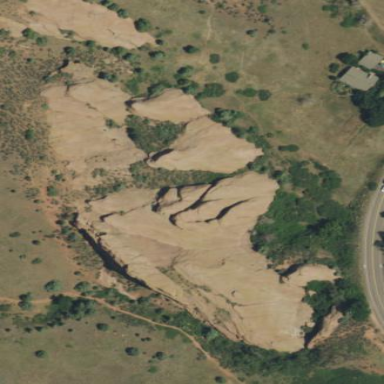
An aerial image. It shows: Landscape dominated by bare rock.